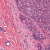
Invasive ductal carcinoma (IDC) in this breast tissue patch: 1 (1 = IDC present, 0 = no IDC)